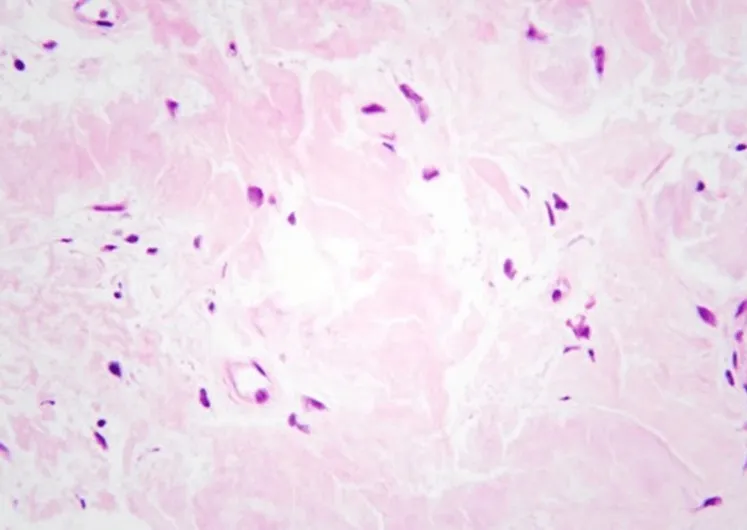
Histopathology image (H&E stain, 400X). Higher power magnification image.
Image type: pathology (h&e)